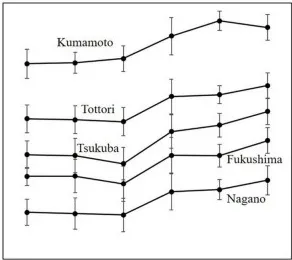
Mean temperature and temperature differences over the last 60 years. (A) Changes in decadal mean temperature in main production areas of Japanese pear.
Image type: pathology (immunostaining)